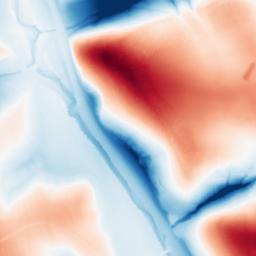
Category: classical
Decomposition family: gaussian_anisotropic
Decomposition parameters: sigma_x: 20
sigma_y: 50
Upsampling method: quintic
Upsampling parameters: scale: 2
Upsampling scale: 2